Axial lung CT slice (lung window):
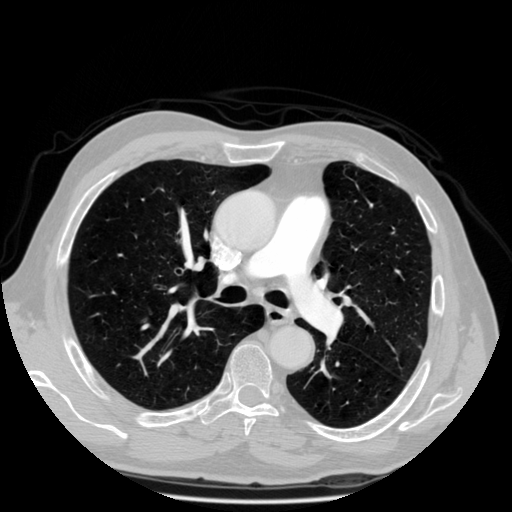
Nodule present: no